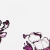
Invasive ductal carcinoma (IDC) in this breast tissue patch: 0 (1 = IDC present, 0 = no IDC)